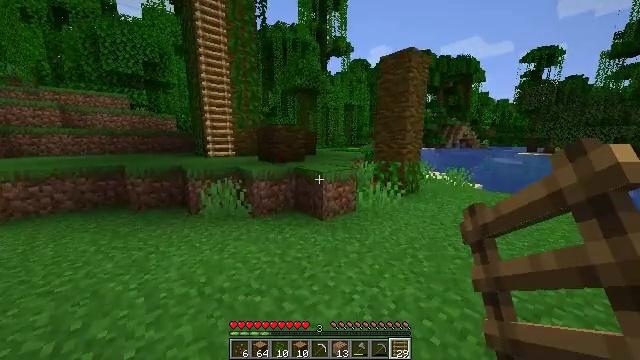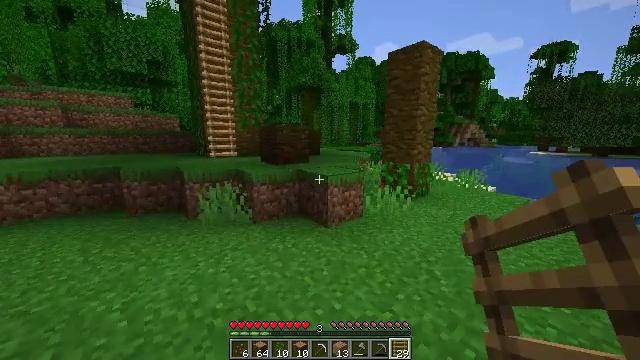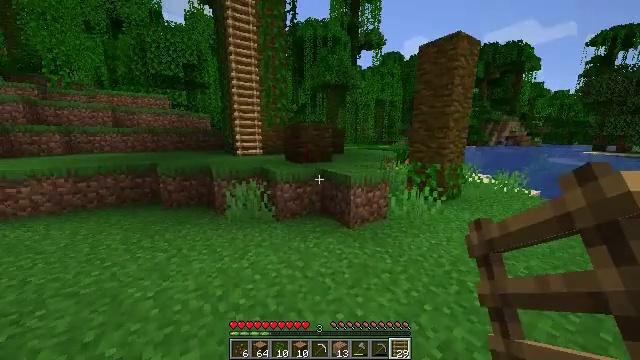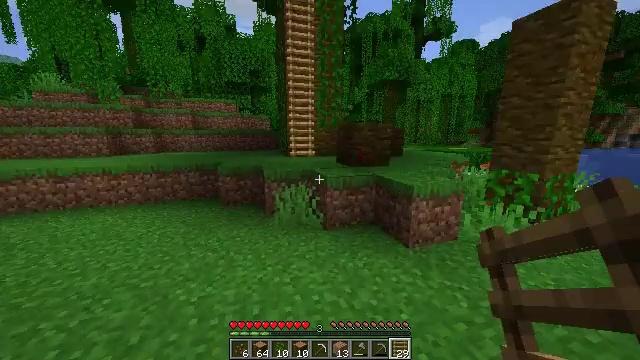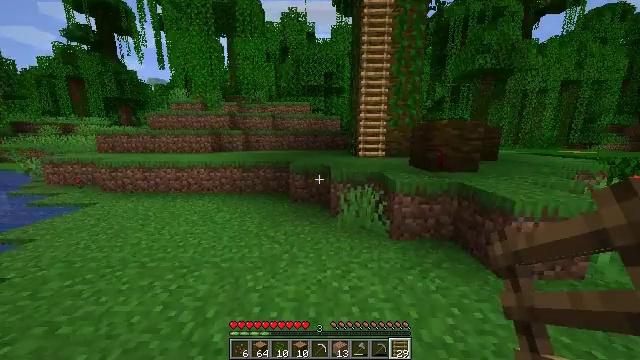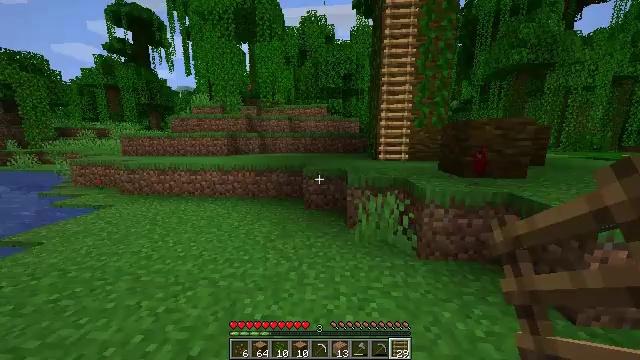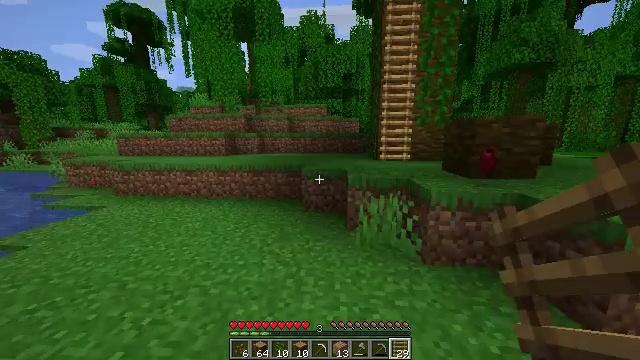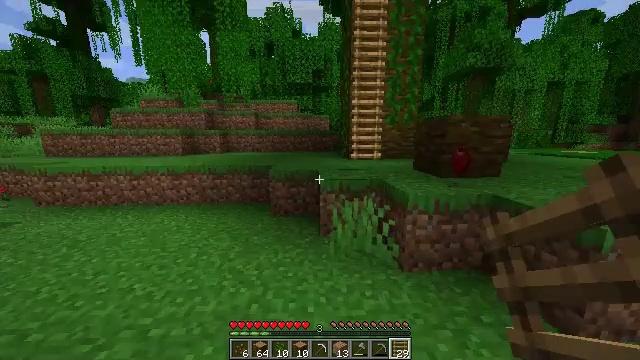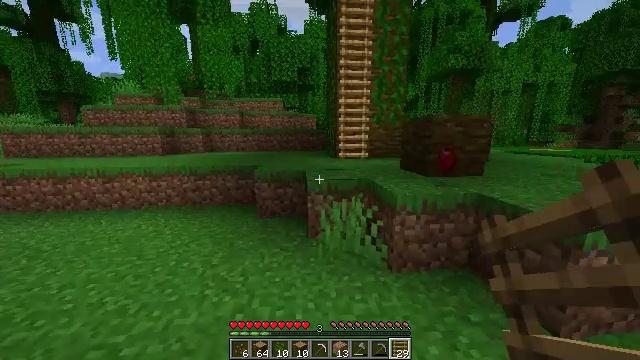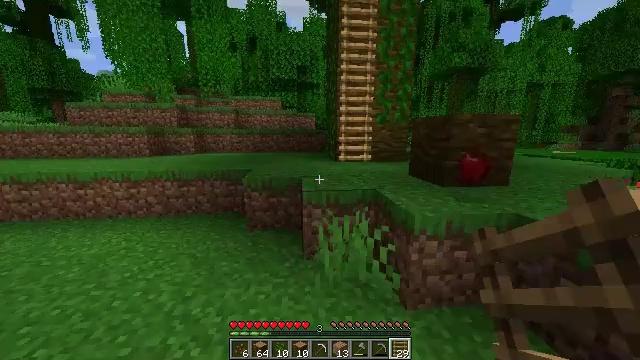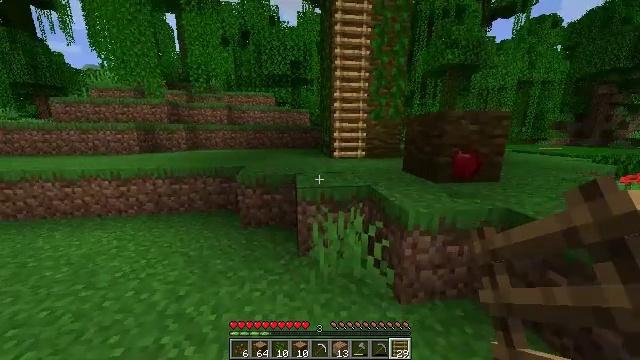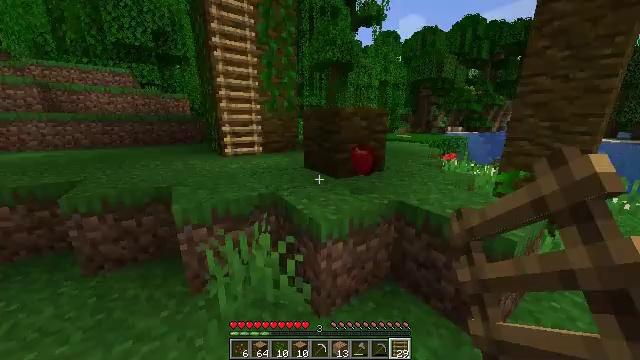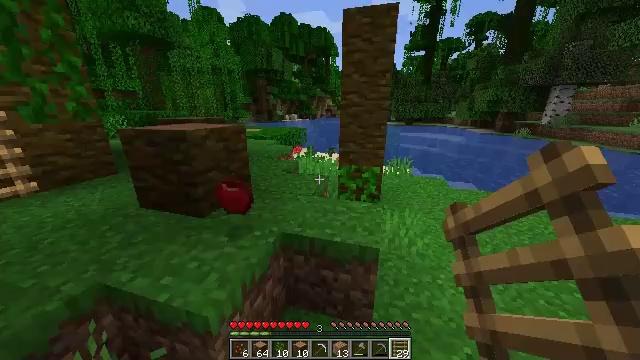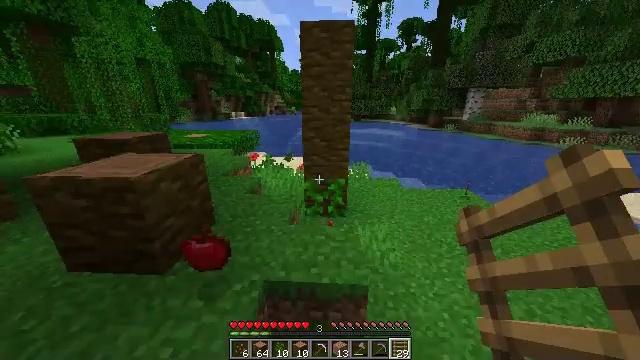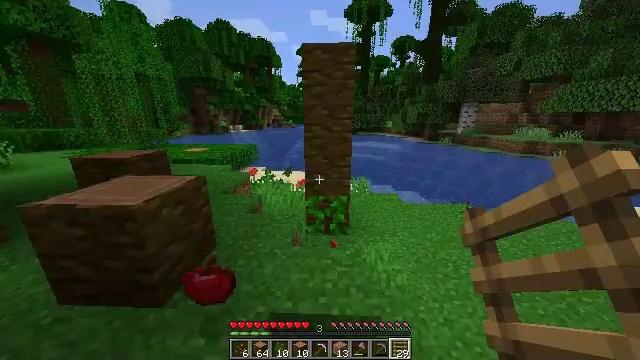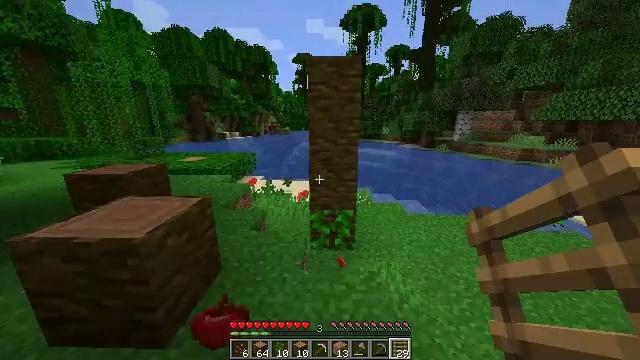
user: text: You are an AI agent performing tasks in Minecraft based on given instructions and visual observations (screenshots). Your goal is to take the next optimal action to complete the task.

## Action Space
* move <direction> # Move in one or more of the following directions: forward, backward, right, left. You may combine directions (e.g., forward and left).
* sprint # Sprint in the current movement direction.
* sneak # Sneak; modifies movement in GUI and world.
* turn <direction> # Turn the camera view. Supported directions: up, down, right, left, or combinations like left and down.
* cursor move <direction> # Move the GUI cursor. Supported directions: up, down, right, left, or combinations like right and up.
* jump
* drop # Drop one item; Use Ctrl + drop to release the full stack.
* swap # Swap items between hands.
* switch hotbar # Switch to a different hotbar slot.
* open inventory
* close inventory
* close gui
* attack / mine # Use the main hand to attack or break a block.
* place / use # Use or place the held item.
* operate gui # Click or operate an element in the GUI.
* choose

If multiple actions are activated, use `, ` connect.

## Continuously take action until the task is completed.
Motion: motion action
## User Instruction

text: Collect the jungle log for building.
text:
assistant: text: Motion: move forward, sprint, turn left
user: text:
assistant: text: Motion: move forward, turn left
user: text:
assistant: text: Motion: move forward, turn left
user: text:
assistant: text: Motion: move forward, turn left
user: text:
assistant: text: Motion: move forward, turn left
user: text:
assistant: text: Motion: move forward
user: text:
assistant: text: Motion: move forward, turn right
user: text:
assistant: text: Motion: move forward, turn right
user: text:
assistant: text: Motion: move forward
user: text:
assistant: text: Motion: move forward, turn right
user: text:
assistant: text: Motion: move forward, turn right and down, jump
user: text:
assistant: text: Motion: move forward, turn right and down, jump
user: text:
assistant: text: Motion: move forward, turn right and down, jump
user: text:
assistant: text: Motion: move forward, turn up, jump
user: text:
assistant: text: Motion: move forward, turn right and up
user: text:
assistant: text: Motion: turn right
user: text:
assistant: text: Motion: no_op
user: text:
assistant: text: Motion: no_op
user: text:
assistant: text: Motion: turn left
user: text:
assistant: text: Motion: turn right
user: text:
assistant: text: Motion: turn right and down
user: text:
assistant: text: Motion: move forward, turn right
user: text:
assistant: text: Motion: move forward
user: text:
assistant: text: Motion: move forward
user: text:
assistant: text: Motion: move forward, turn right and down
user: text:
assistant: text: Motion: turn right and down
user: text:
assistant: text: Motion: turn right and down
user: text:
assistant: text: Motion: turn right and down
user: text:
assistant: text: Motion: turn right and down
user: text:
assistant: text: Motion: turn right